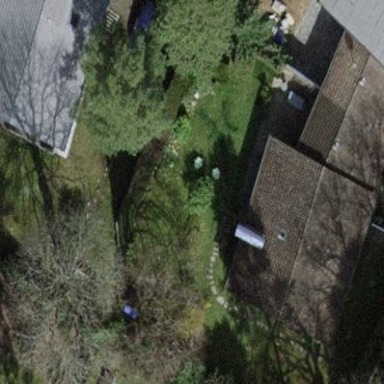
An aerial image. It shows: Garden enclosed by fence.